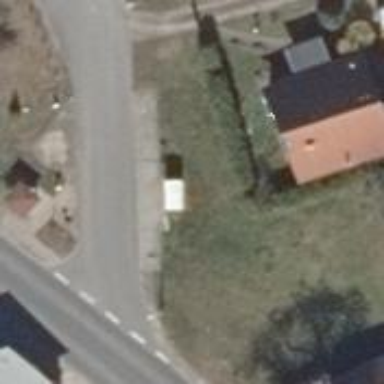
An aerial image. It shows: Shelter for public transport.